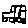
Label: car